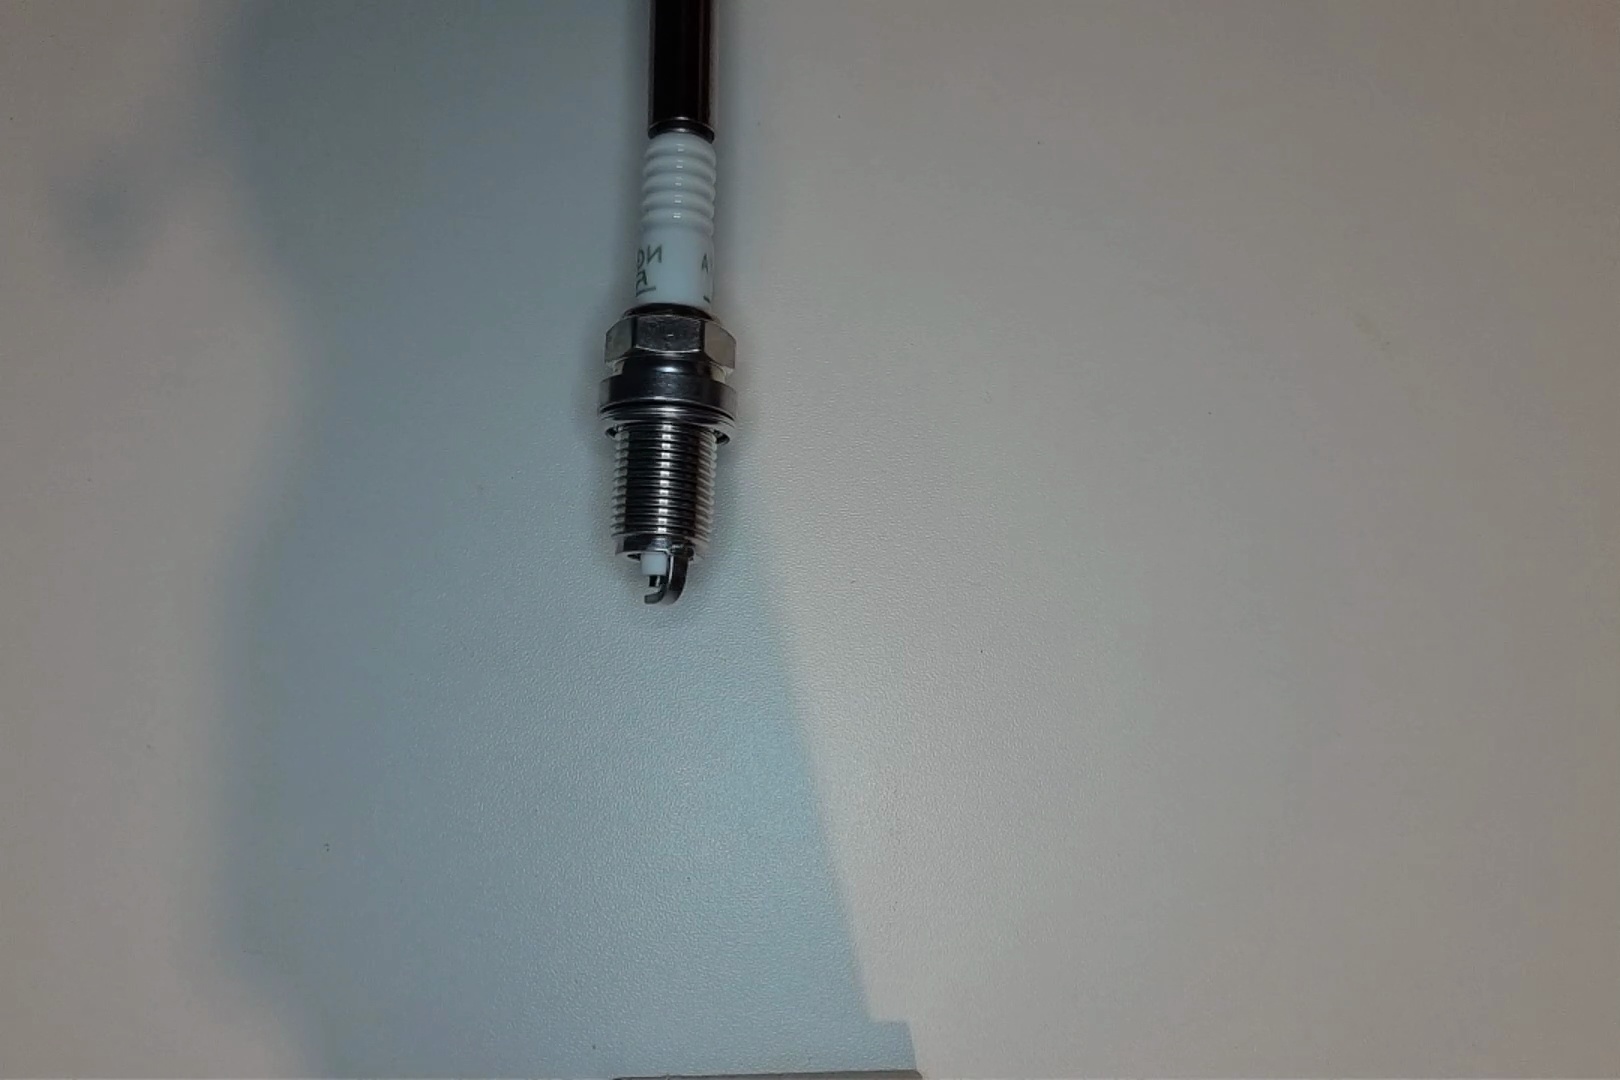
Label: normal